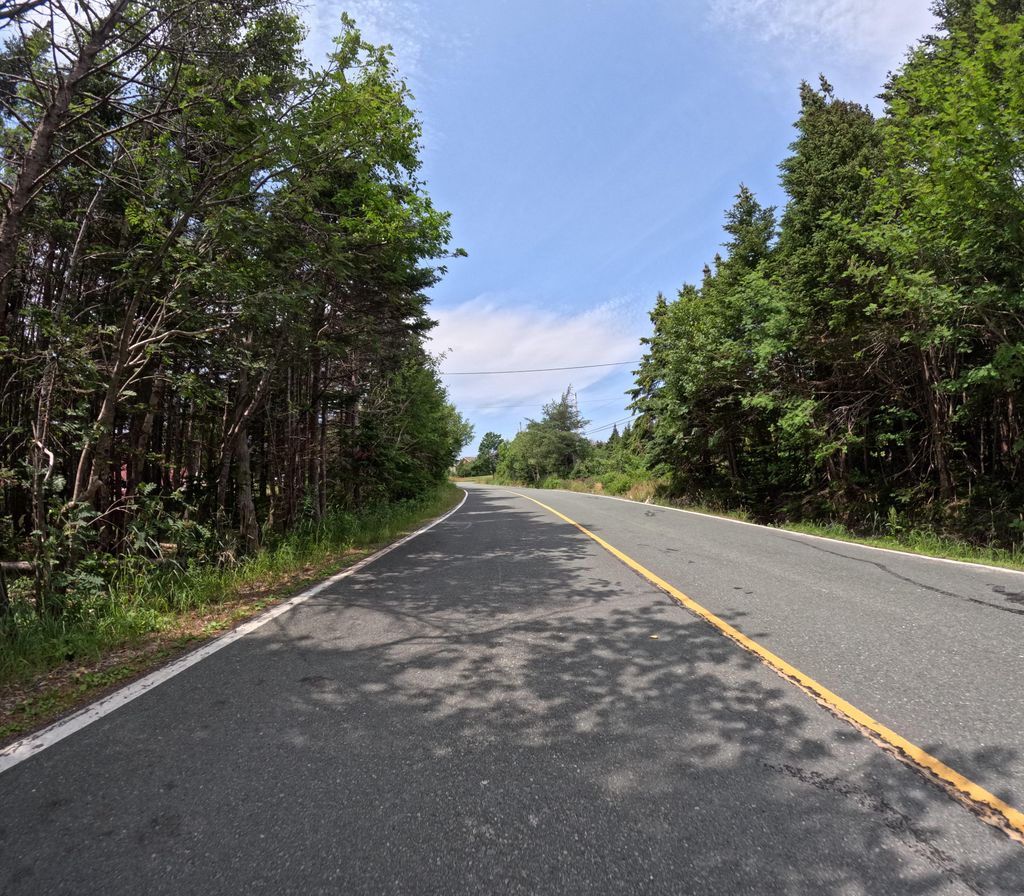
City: st_johns